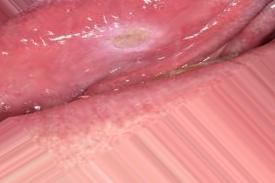
Condition: Mouth Ulcer